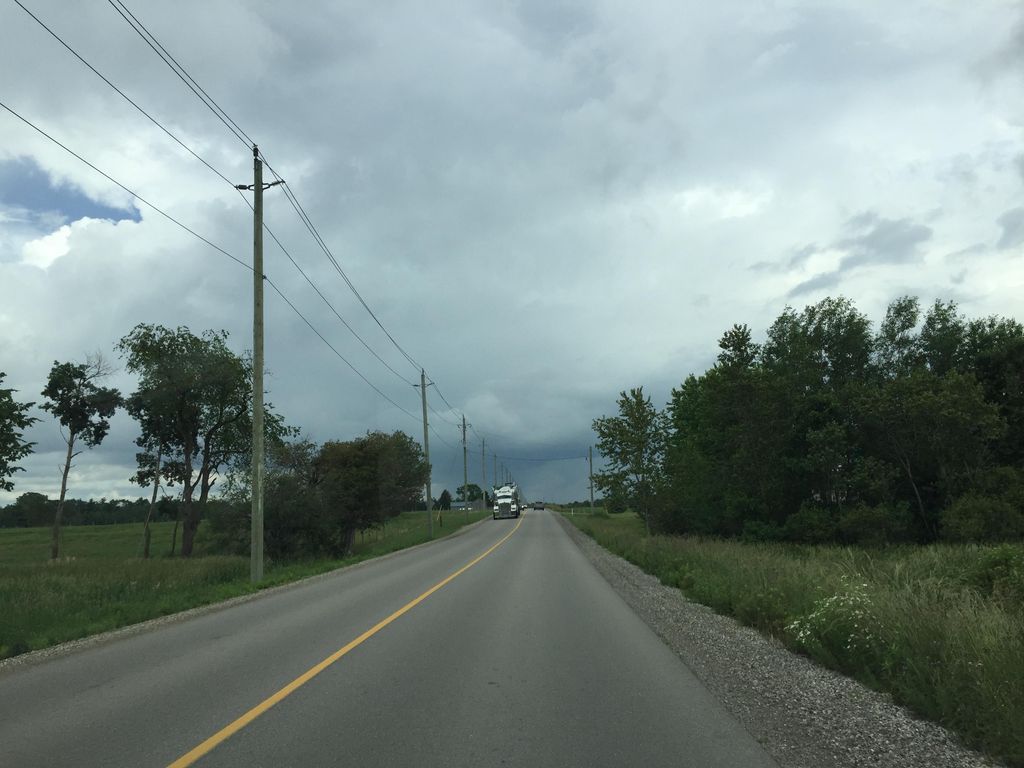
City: kitchener-waterloo